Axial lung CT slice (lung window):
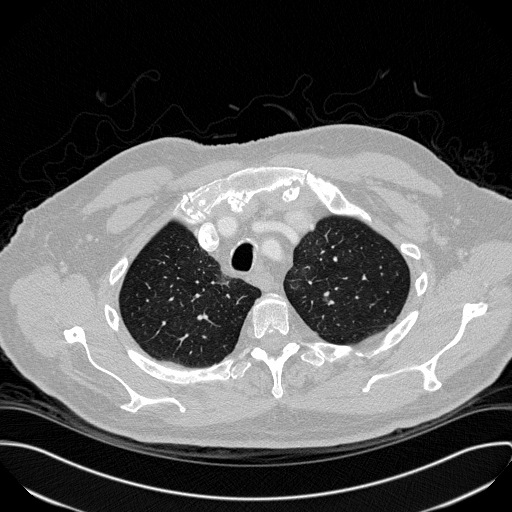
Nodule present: no